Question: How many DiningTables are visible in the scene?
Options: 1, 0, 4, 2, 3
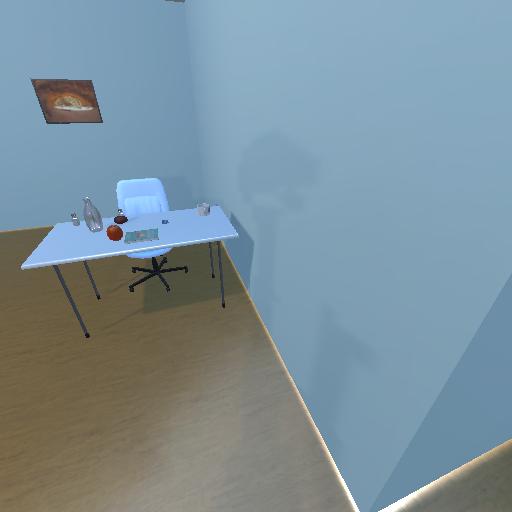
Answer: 1